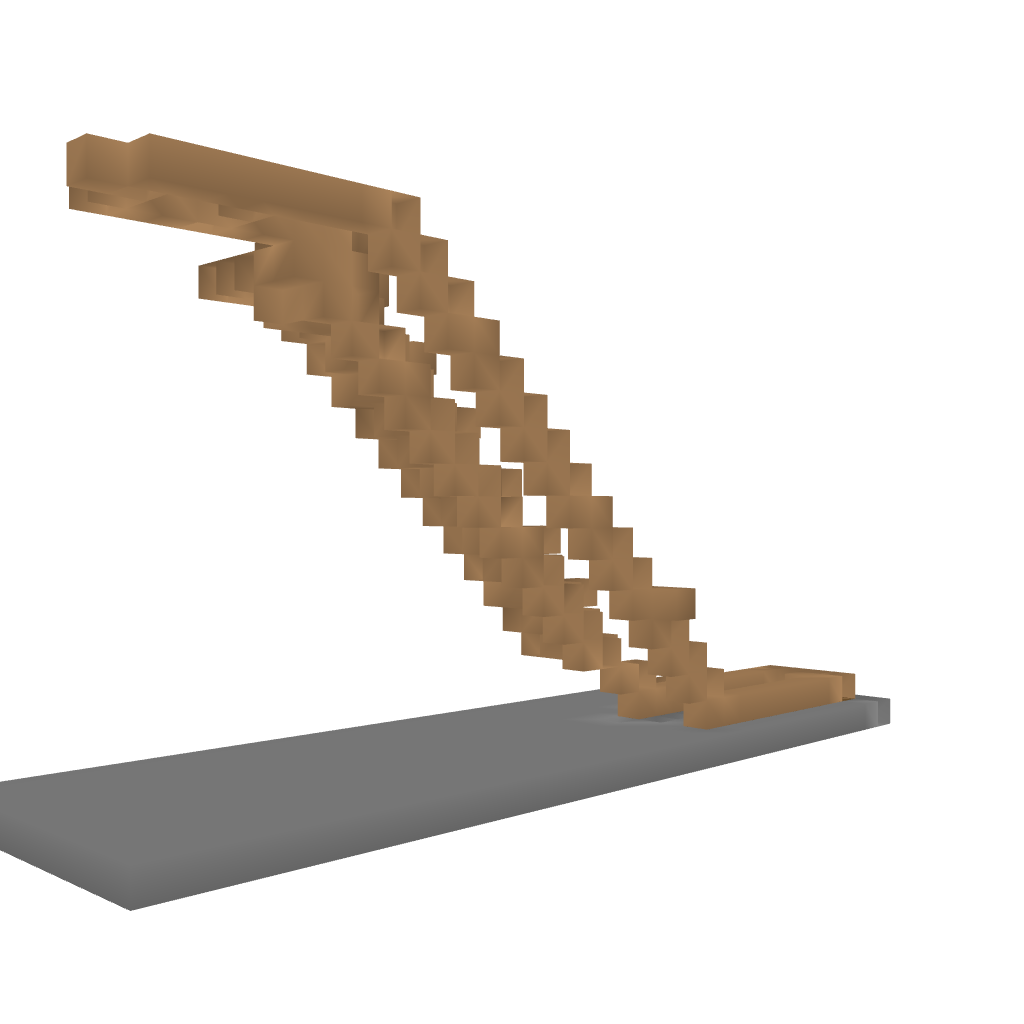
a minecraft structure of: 1.7 piston minecart escalator bad low quality